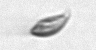
Label: Cryptophyta